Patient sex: F
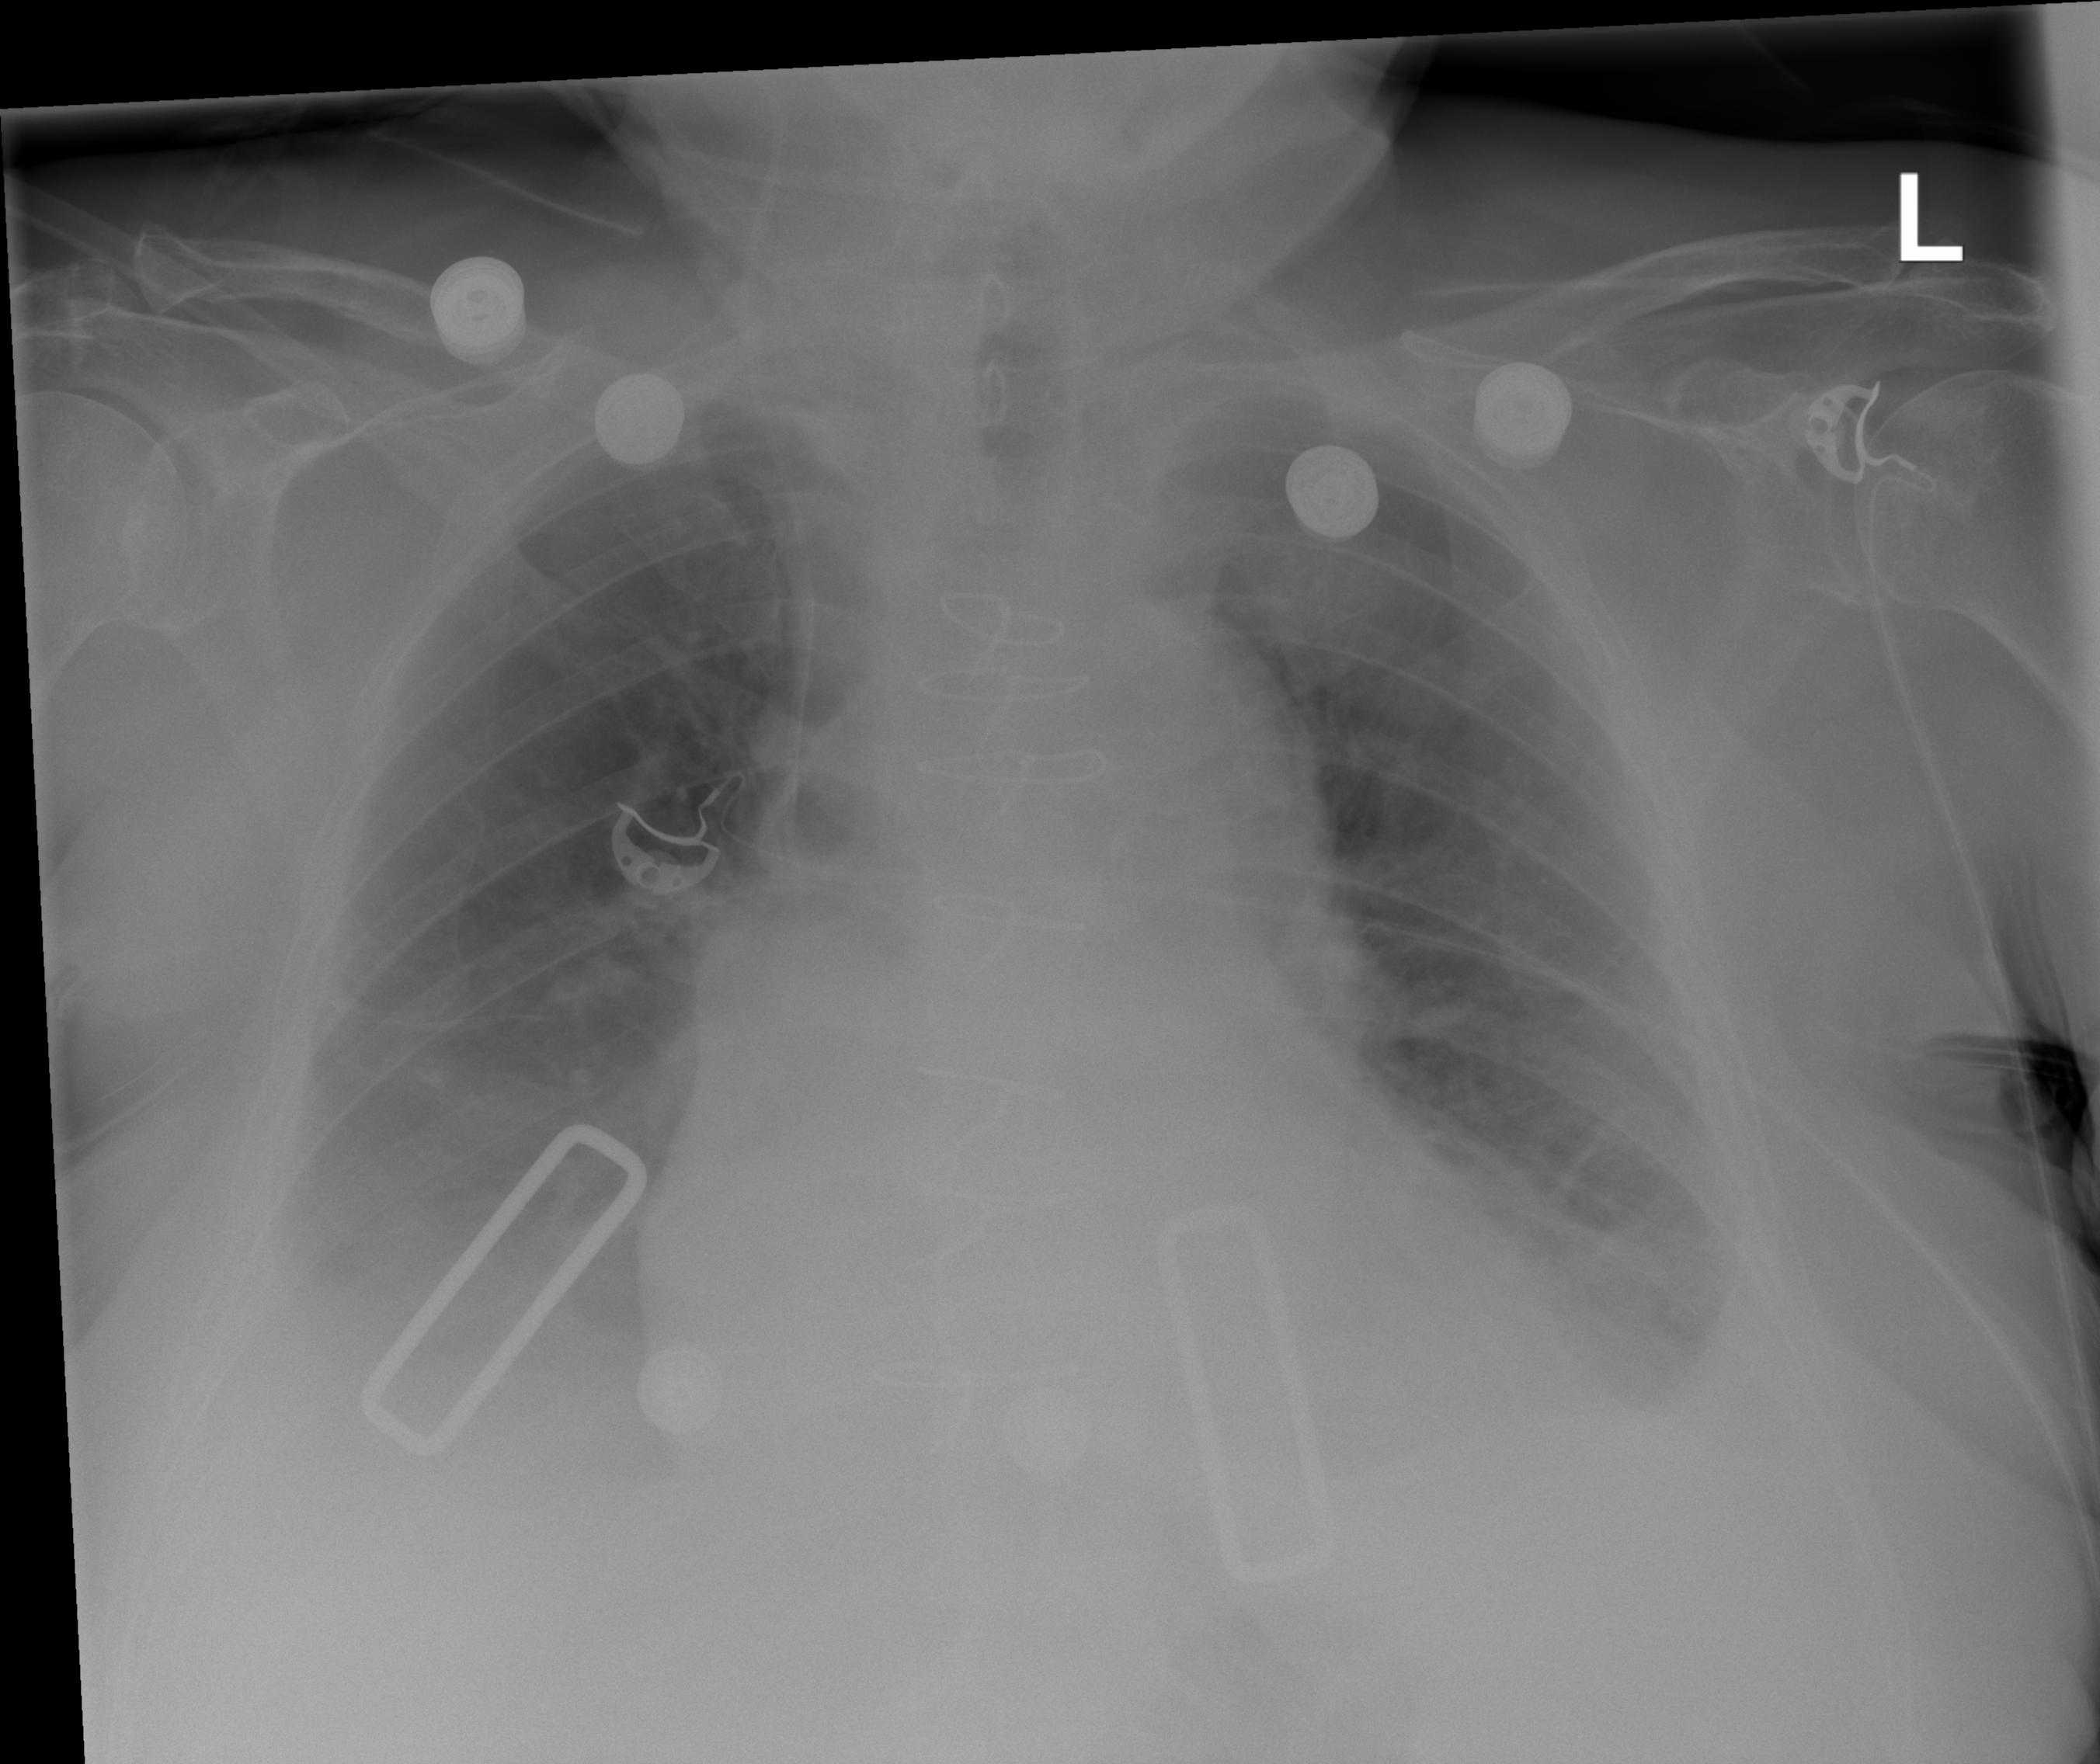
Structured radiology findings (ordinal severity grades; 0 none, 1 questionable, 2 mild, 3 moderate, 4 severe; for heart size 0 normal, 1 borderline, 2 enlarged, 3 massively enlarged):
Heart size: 1
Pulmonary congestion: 0
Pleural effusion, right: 2
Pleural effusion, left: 2
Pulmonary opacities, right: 0
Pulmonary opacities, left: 0
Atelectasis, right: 2
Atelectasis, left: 2